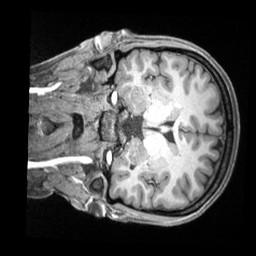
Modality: T1w
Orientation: coronal
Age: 26
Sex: female
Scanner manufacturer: siemens
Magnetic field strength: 3 T
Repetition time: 2.4 s
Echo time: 0.00226 s